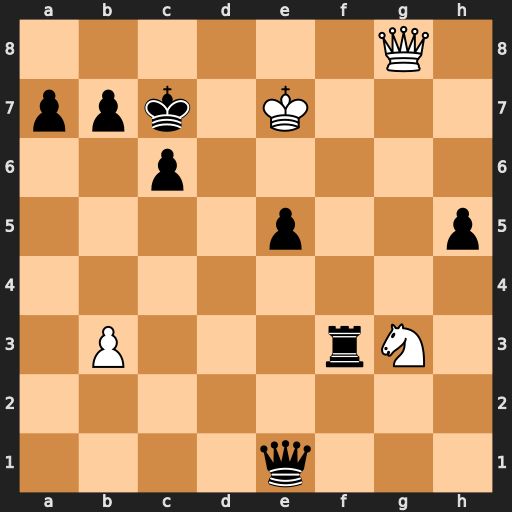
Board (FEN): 6Q1/ppk1K3/2p5/4p2p/8/1P3rN1/8/4q3
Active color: w
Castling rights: -
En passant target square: -
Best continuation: Qd8#